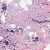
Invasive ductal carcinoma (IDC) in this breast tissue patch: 0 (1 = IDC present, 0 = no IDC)